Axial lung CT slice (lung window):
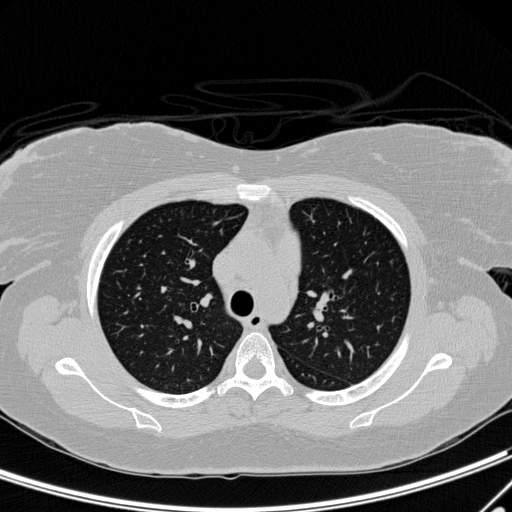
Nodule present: no